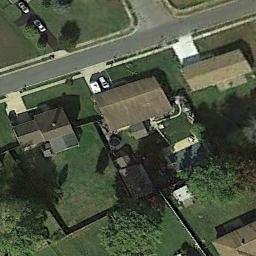
Label: residential